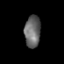
Tissue: prostate
Cell type: Epithelial cells
Senescence score: 0.3474
Nuclear area (px): 498
Mean DAPI intensity: 104.203